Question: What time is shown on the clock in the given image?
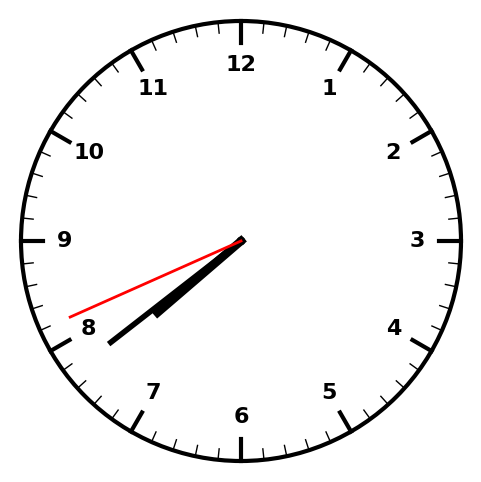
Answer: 07:38:41